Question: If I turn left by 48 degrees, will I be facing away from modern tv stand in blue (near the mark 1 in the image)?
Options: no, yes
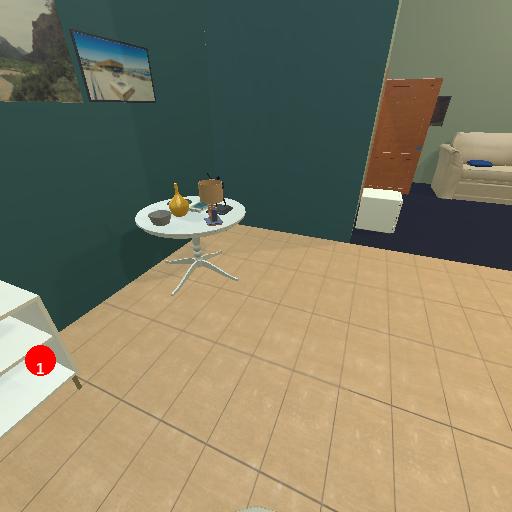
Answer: no